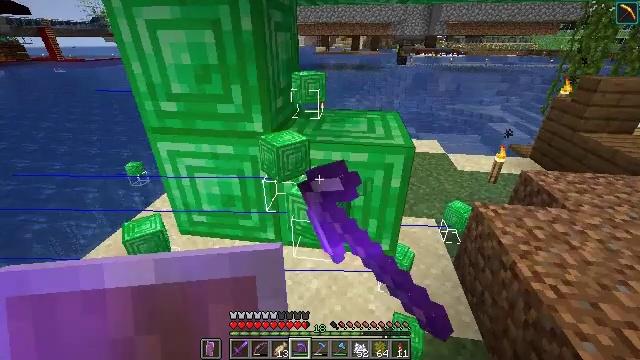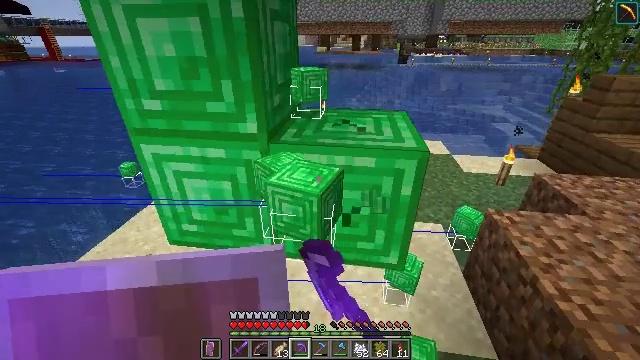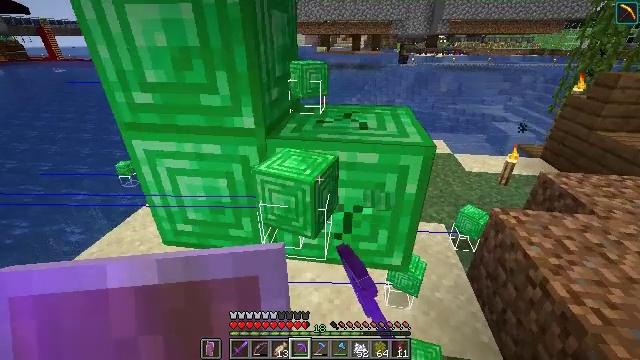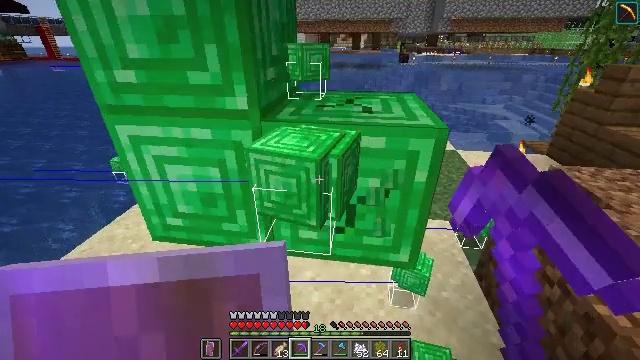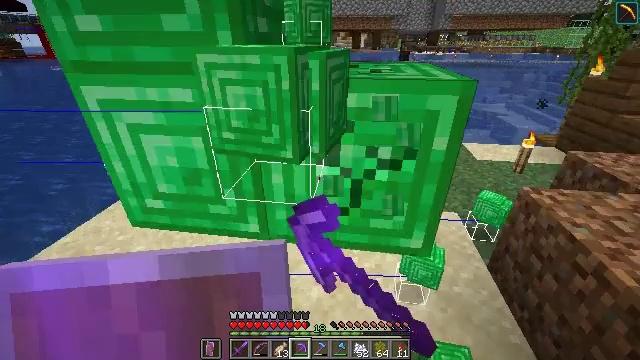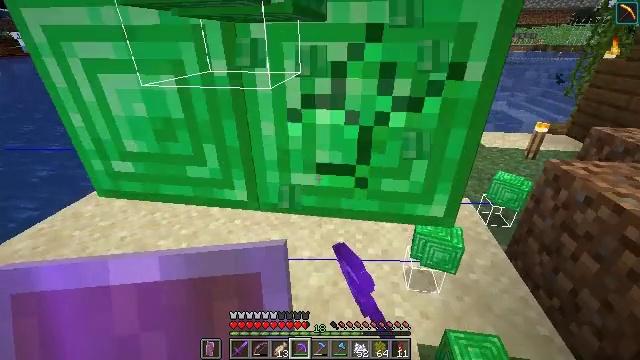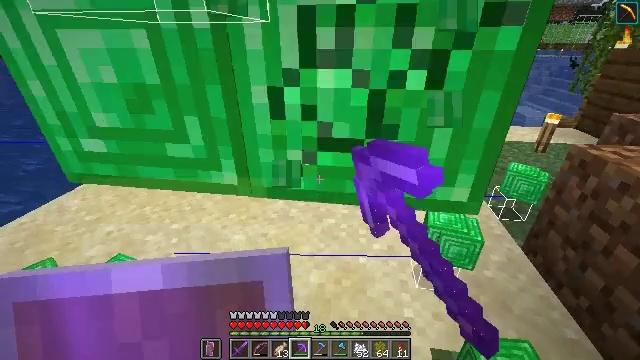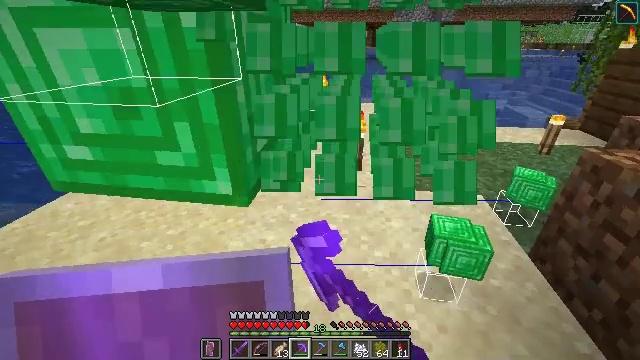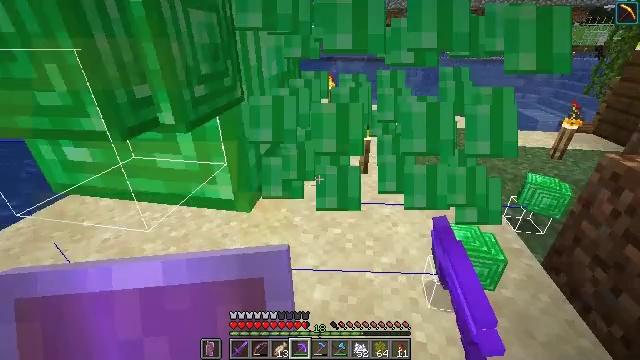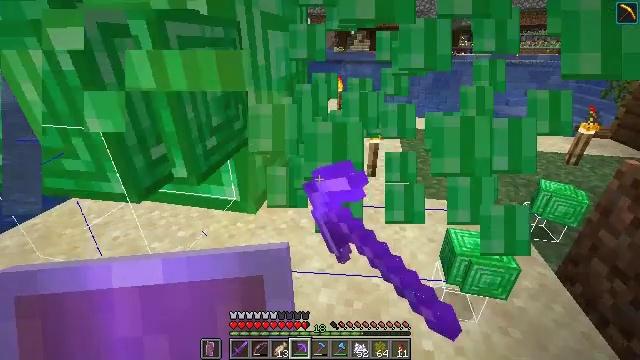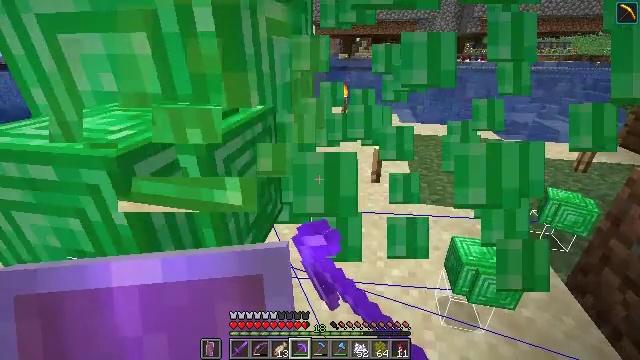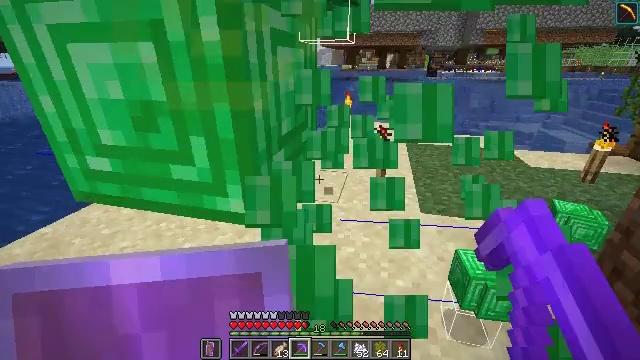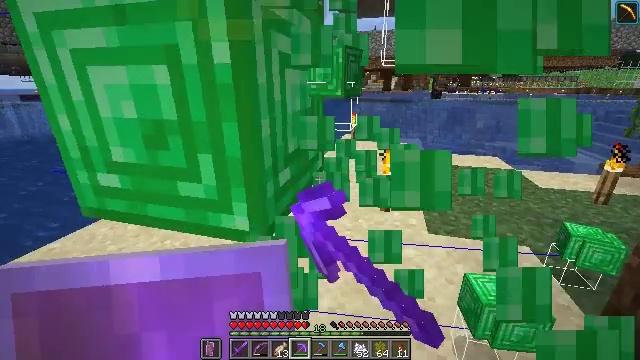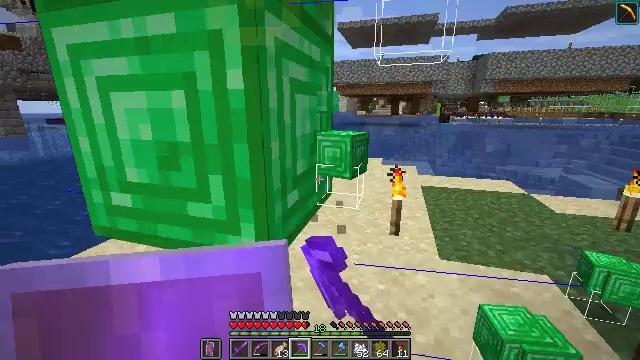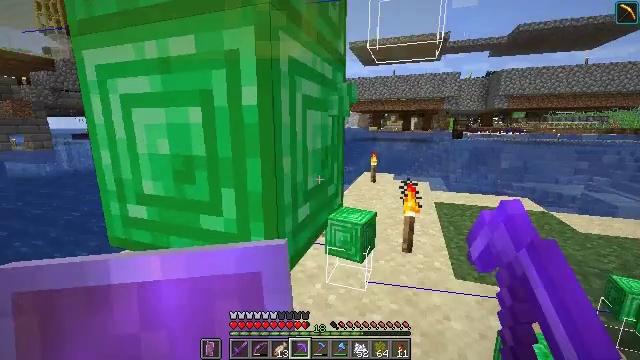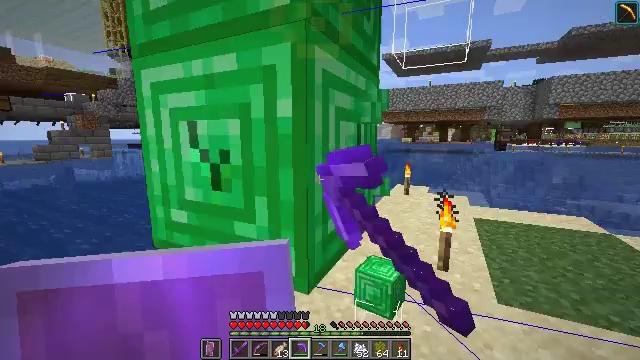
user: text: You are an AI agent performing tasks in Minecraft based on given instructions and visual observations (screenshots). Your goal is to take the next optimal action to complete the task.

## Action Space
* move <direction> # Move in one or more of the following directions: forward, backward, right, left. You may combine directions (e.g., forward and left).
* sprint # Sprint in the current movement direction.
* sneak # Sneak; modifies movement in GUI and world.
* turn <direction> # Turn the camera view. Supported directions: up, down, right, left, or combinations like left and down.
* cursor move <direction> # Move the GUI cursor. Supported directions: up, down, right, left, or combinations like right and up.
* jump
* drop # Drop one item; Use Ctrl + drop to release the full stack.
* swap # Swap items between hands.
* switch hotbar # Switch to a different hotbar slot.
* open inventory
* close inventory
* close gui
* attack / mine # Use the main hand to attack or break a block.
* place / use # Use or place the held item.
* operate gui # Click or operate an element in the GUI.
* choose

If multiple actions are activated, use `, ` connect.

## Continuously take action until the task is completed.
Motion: motion action
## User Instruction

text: Attack the emerald block with a tool.
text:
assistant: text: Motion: move forward, attack / mine
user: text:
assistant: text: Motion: move forward, attack / mine
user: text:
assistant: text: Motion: move forward, attack / mine
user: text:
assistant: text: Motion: attack / mine
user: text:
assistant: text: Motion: attack / mine
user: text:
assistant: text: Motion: attack / mine
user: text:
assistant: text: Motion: attack / mine
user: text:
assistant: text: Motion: turn left, attack / mine
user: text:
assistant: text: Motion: turn left, attack / mine
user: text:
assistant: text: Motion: turn left and up, attack / mine
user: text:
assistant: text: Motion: turn up, attack / mine
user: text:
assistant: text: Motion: turn left and up, attack / mine
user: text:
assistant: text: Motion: turn left and up, attack / mine
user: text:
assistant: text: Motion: turn left and up, attack / mine
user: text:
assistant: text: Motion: turn left and up, attack / mine
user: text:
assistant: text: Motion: turn left and up, attack / mine
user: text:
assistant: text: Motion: turn left, attack / mine
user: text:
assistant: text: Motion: attack / mine
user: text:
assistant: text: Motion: move forward, attack / mine
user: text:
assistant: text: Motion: move forward, attack / mine
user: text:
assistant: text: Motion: move forward, attack / mine
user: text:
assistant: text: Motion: move forward, turn up, attack / mine
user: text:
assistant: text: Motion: move forward, turn right and up, attack / mine
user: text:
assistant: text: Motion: turn up, attack / mine
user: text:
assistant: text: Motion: turn up, attack / mine
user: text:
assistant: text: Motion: turn left and up, attack / mine
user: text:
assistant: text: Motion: turn left and up, attack / mine
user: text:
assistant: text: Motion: turn up, attack / mine
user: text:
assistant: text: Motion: attack / mine
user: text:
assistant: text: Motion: attack / mine